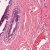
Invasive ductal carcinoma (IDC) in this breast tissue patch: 0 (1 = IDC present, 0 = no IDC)